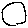
Label: circle